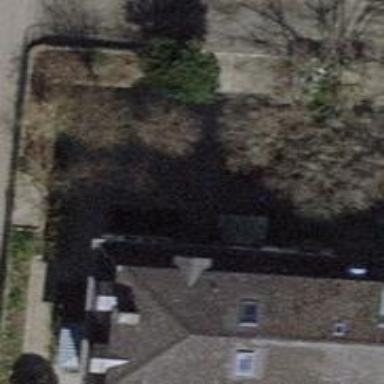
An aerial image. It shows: House with tile mansard roof.